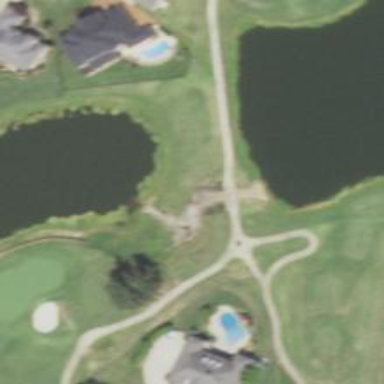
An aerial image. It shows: Path for both road and golf.